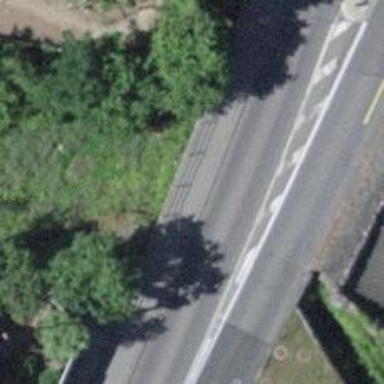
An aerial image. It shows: Asphalt sidewalk.